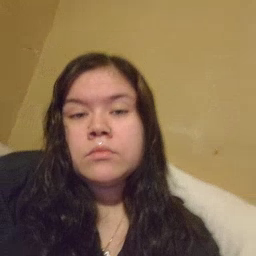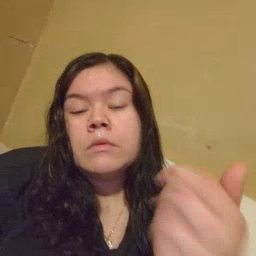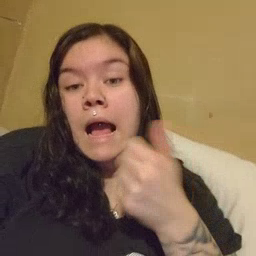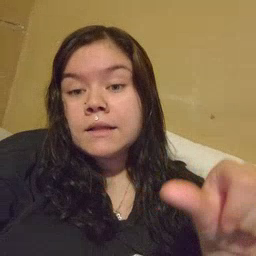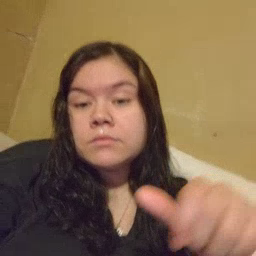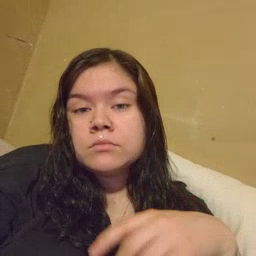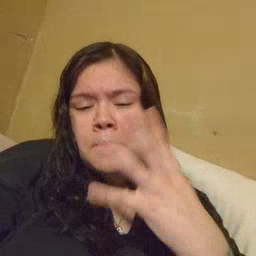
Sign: any